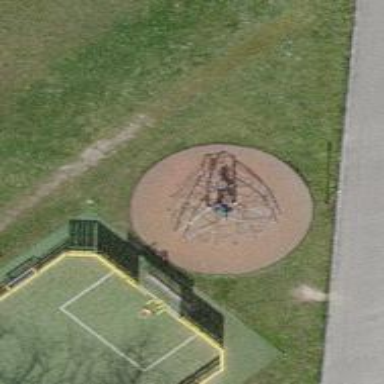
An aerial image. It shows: Playground area for leisure activities on the land.